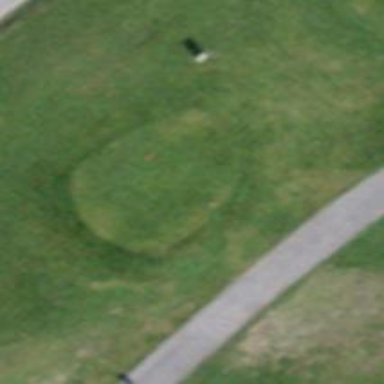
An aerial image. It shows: Grass area designated as golf tee.